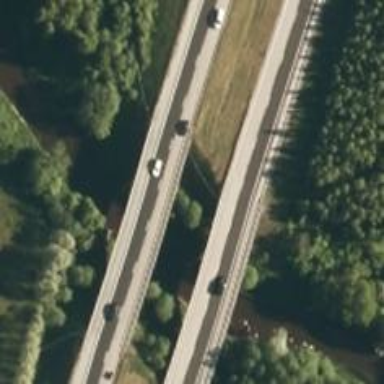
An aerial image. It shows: Bridge over motorway.